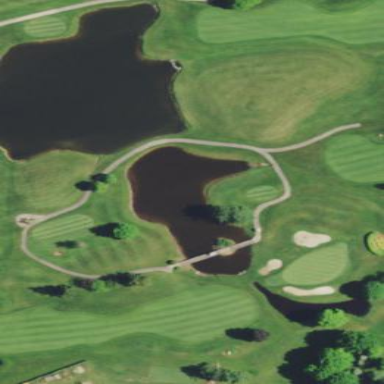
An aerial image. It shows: Water hazard in golf course. The hazard is natural water feature.